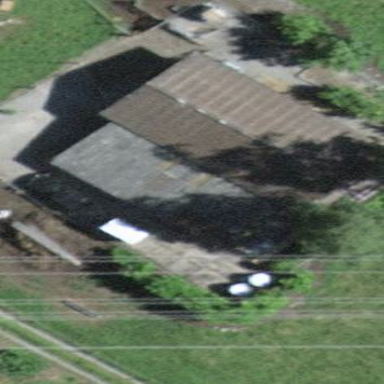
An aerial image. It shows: Rural barn.